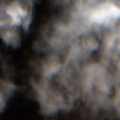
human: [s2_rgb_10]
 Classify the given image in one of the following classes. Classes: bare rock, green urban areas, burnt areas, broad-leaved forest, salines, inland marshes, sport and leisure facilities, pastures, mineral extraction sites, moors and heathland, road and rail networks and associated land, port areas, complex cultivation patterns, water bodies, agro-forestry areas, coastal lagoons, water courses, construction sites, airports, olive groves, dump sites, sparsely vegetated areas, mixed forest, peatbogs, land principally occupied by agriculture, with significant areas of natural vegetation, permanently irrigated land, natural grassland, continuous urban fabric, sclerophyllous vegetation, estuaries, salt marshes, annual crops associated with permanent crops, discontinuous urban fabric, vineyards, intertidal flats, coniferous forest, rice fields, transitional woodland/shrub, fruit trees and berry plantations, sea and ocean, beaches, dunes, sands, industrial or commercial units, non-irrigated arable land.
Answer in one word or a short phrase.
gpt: moors and heathland, peatbogs